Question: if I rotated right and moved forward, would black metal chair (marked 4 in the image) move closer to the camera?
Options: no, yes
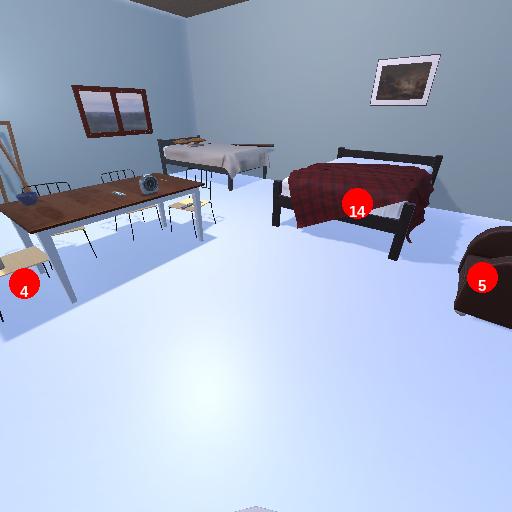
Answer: no